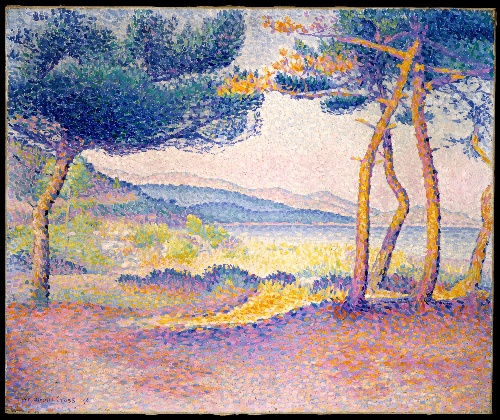
Title: Pines Along the Shore
Artist: Henri-Edmond Cross (Henri-Edmond Delacroix)
Artist bio: French, Douai 1856–1910 Saint-Clair
Date: 1896
Object type: Painting
Classification: Paintings
Medium: Oil on canvas
Dimensions: 21 3/8 × 25 3/4 × 1 1/8 in. (54.3 × 65.4 × 2.8 cm)
Framed: 30 1/4 × 34 1/2 × 4 1/4 in. (76.8 × 87.6 × 10.8 cm)
Department: Robert Lehman Collection
Credit line: Robert Lehman Collection, 1975
Accession year: 1975
Repository: Metropolitan Museum of Art, New York, NY
Tags: Trees|Landscapes